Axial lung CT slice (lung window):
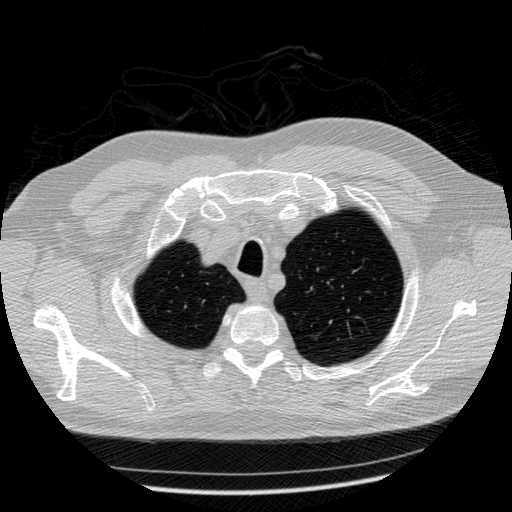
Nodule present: no